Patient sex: M
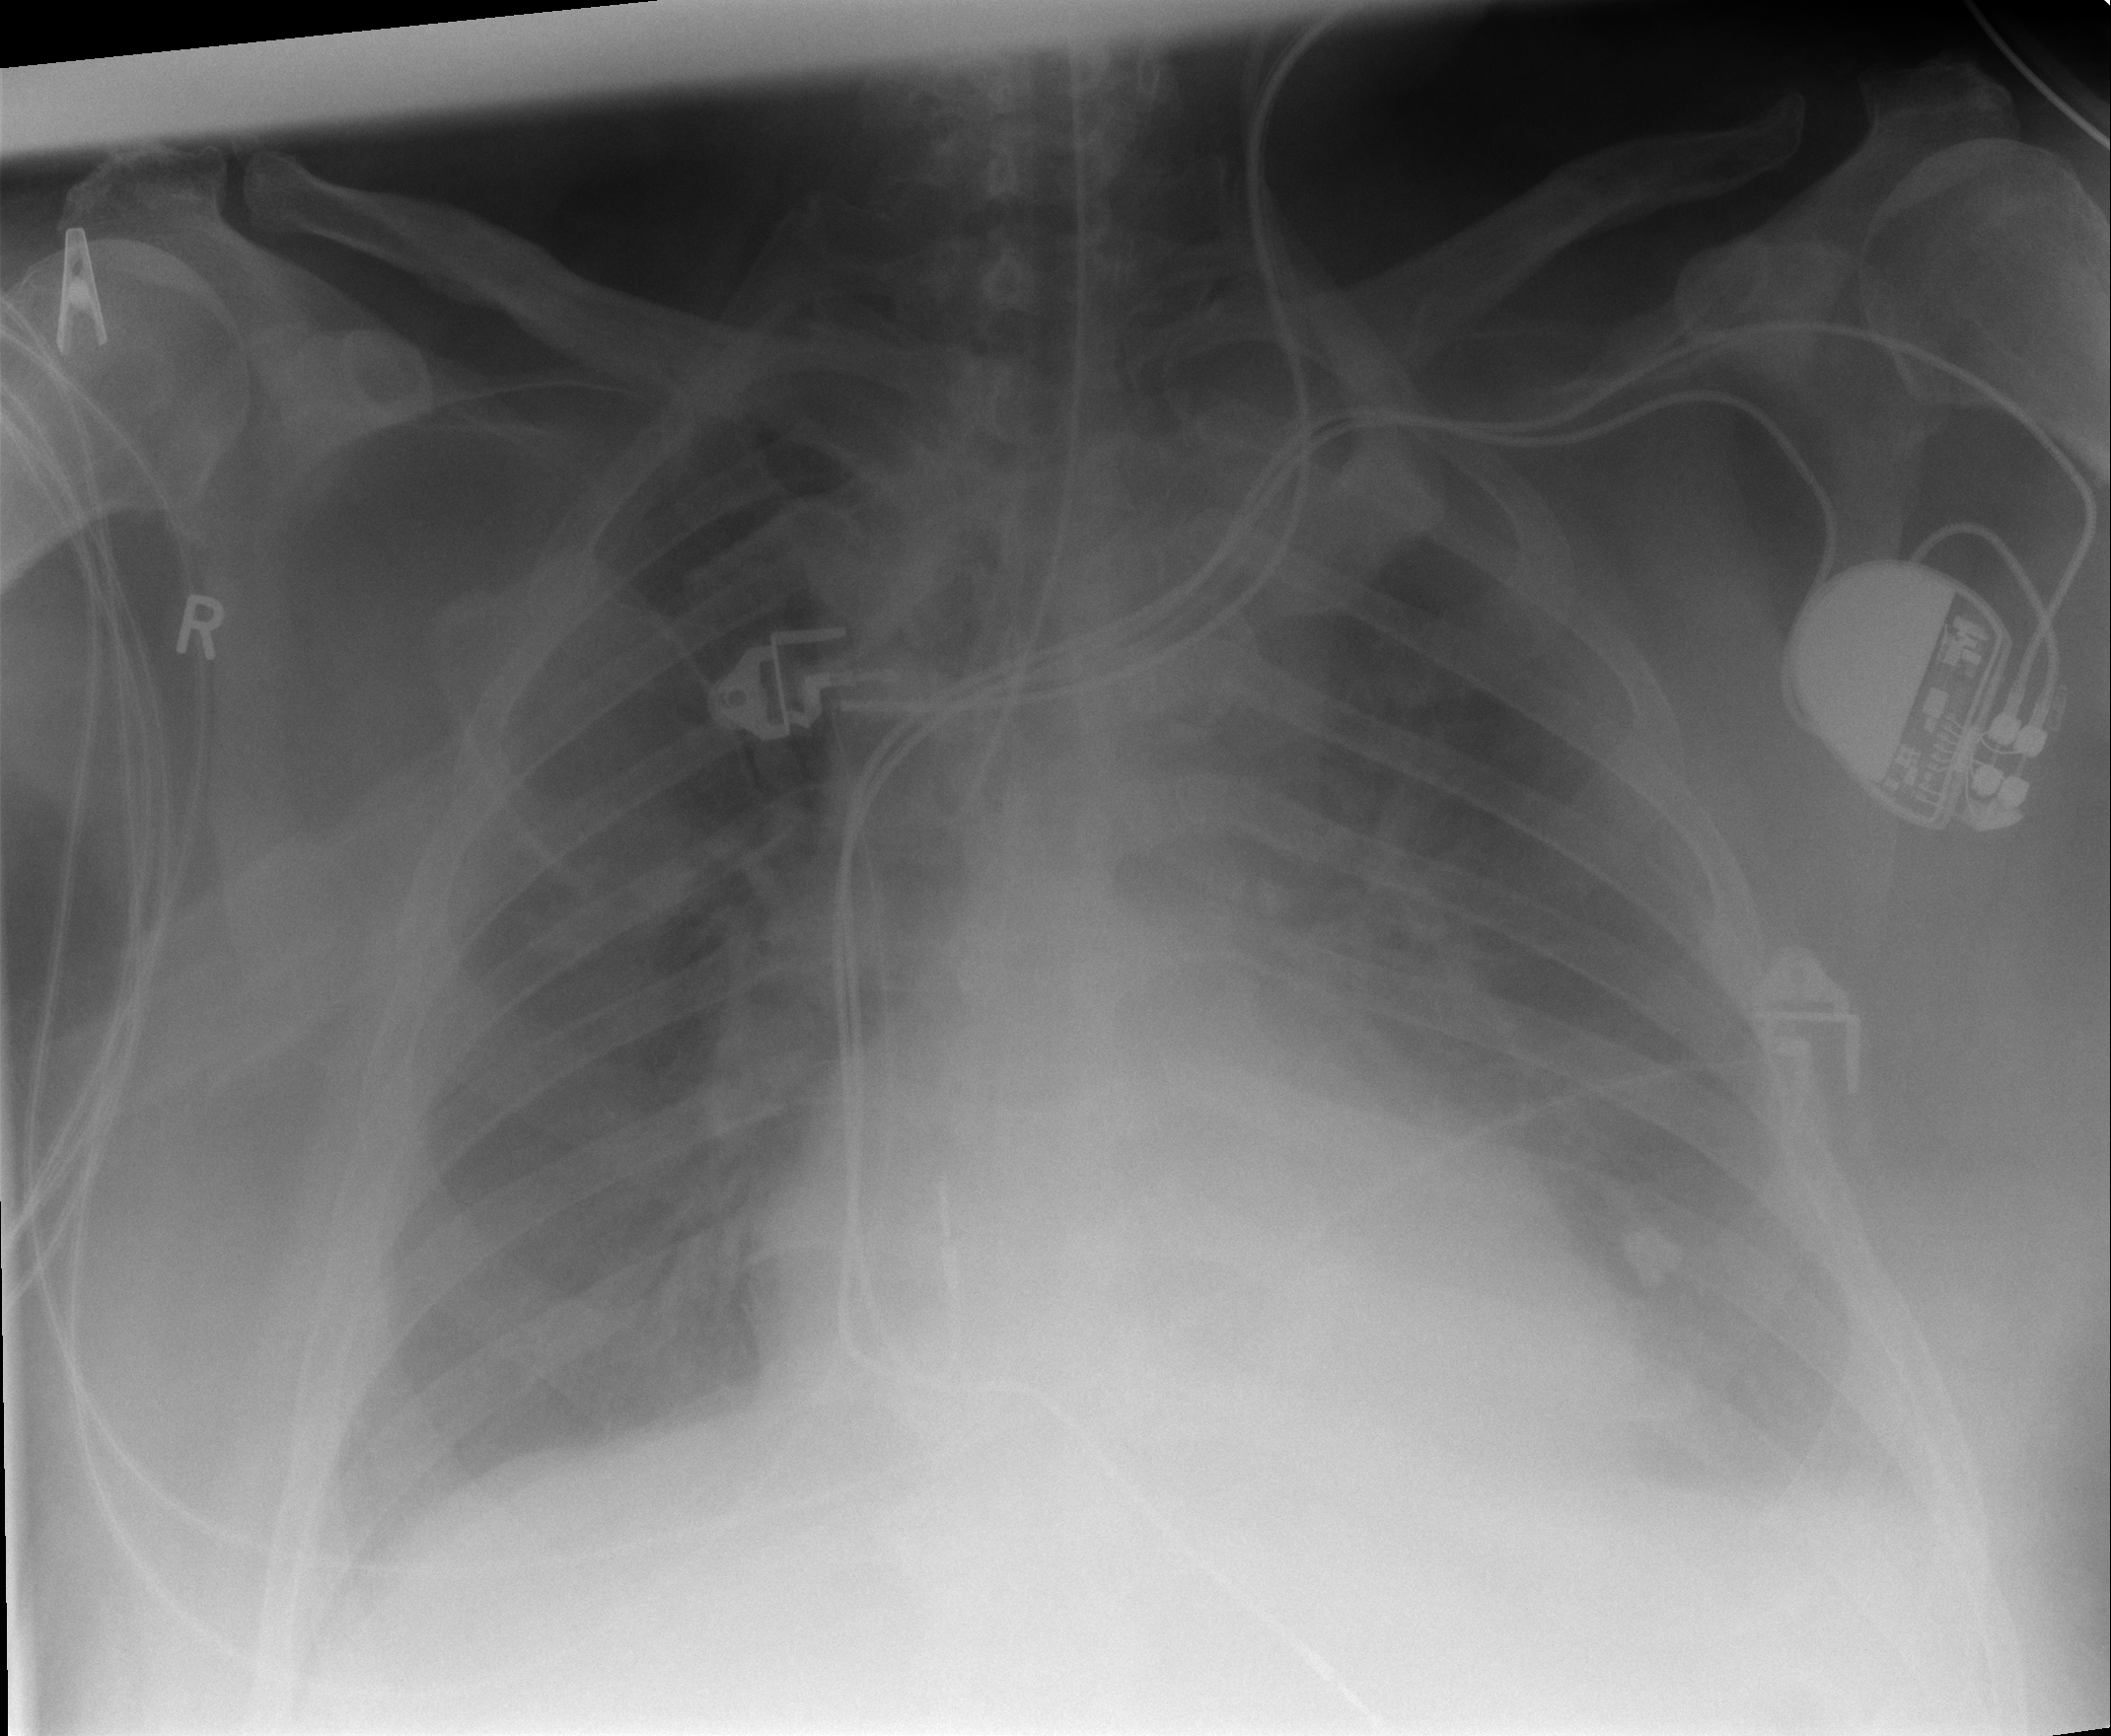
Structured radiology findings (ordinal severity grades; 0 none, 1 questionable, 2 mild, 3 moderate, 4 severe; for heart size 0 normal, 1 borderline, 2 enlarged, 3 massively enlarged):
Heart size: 0
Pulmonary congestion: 2
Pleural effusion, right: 2
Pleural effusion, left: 2
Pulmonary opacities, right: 1
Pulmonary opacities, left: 0
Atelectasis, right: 2
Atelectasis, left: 2